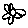
Label: flower